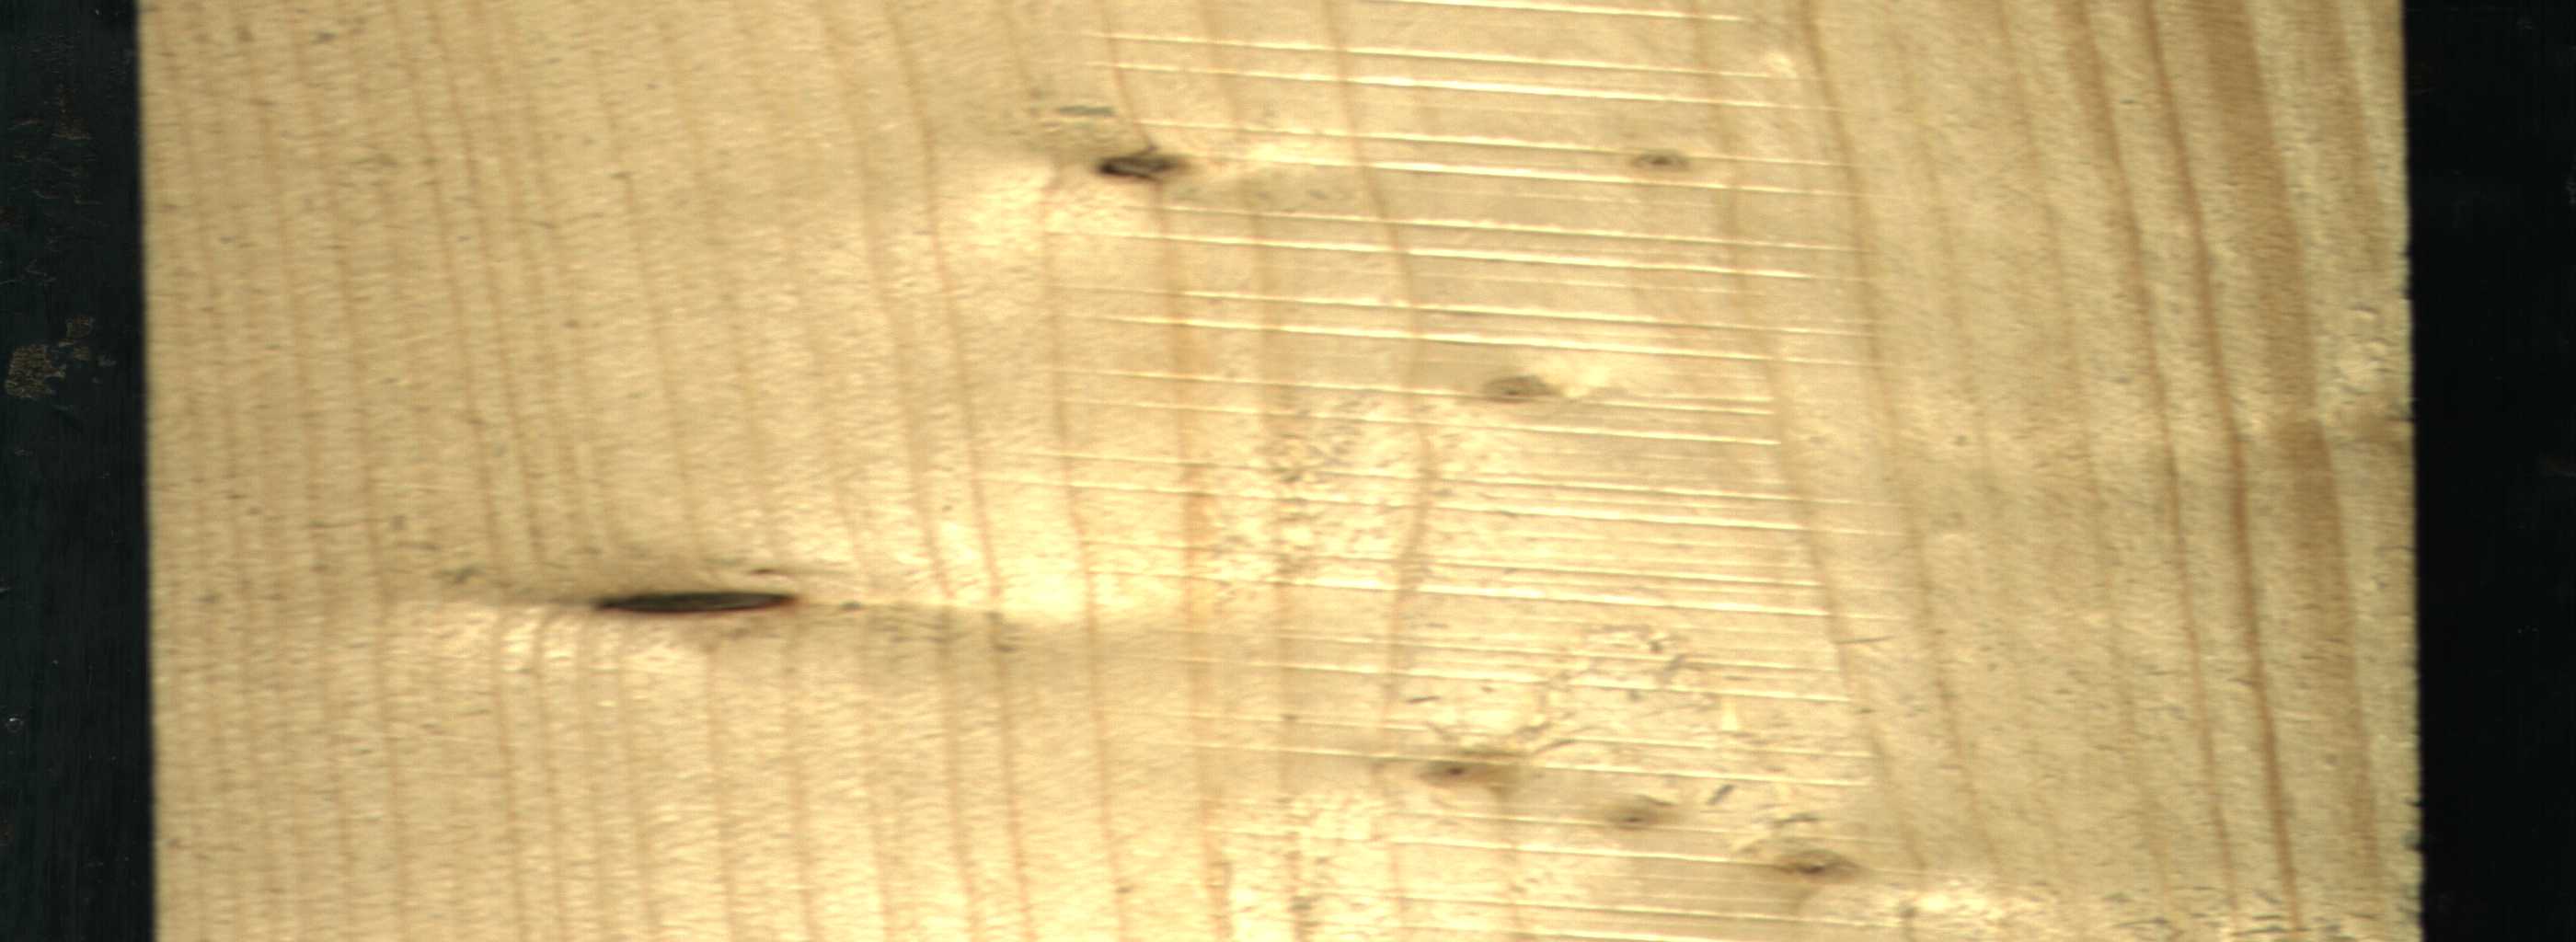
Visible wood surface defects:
Dead_Knot
Dead_Knot
Live_Knot
Live_Knot
Live_Knot
Live_Knot